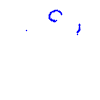
Particle: proton